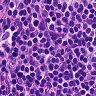
Metastatic tissue present: no